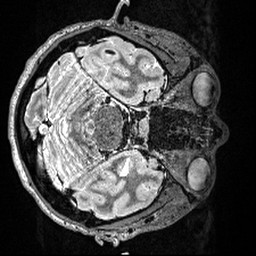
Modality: T2w
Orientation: axial
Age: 30
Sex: male